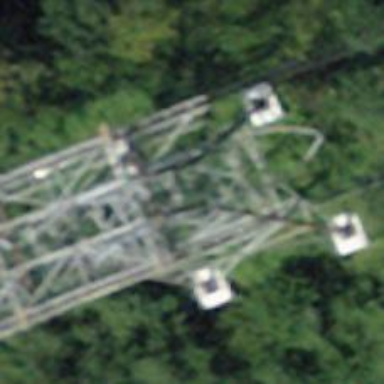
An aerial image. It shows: Pylon used for aerialway.